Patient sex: M
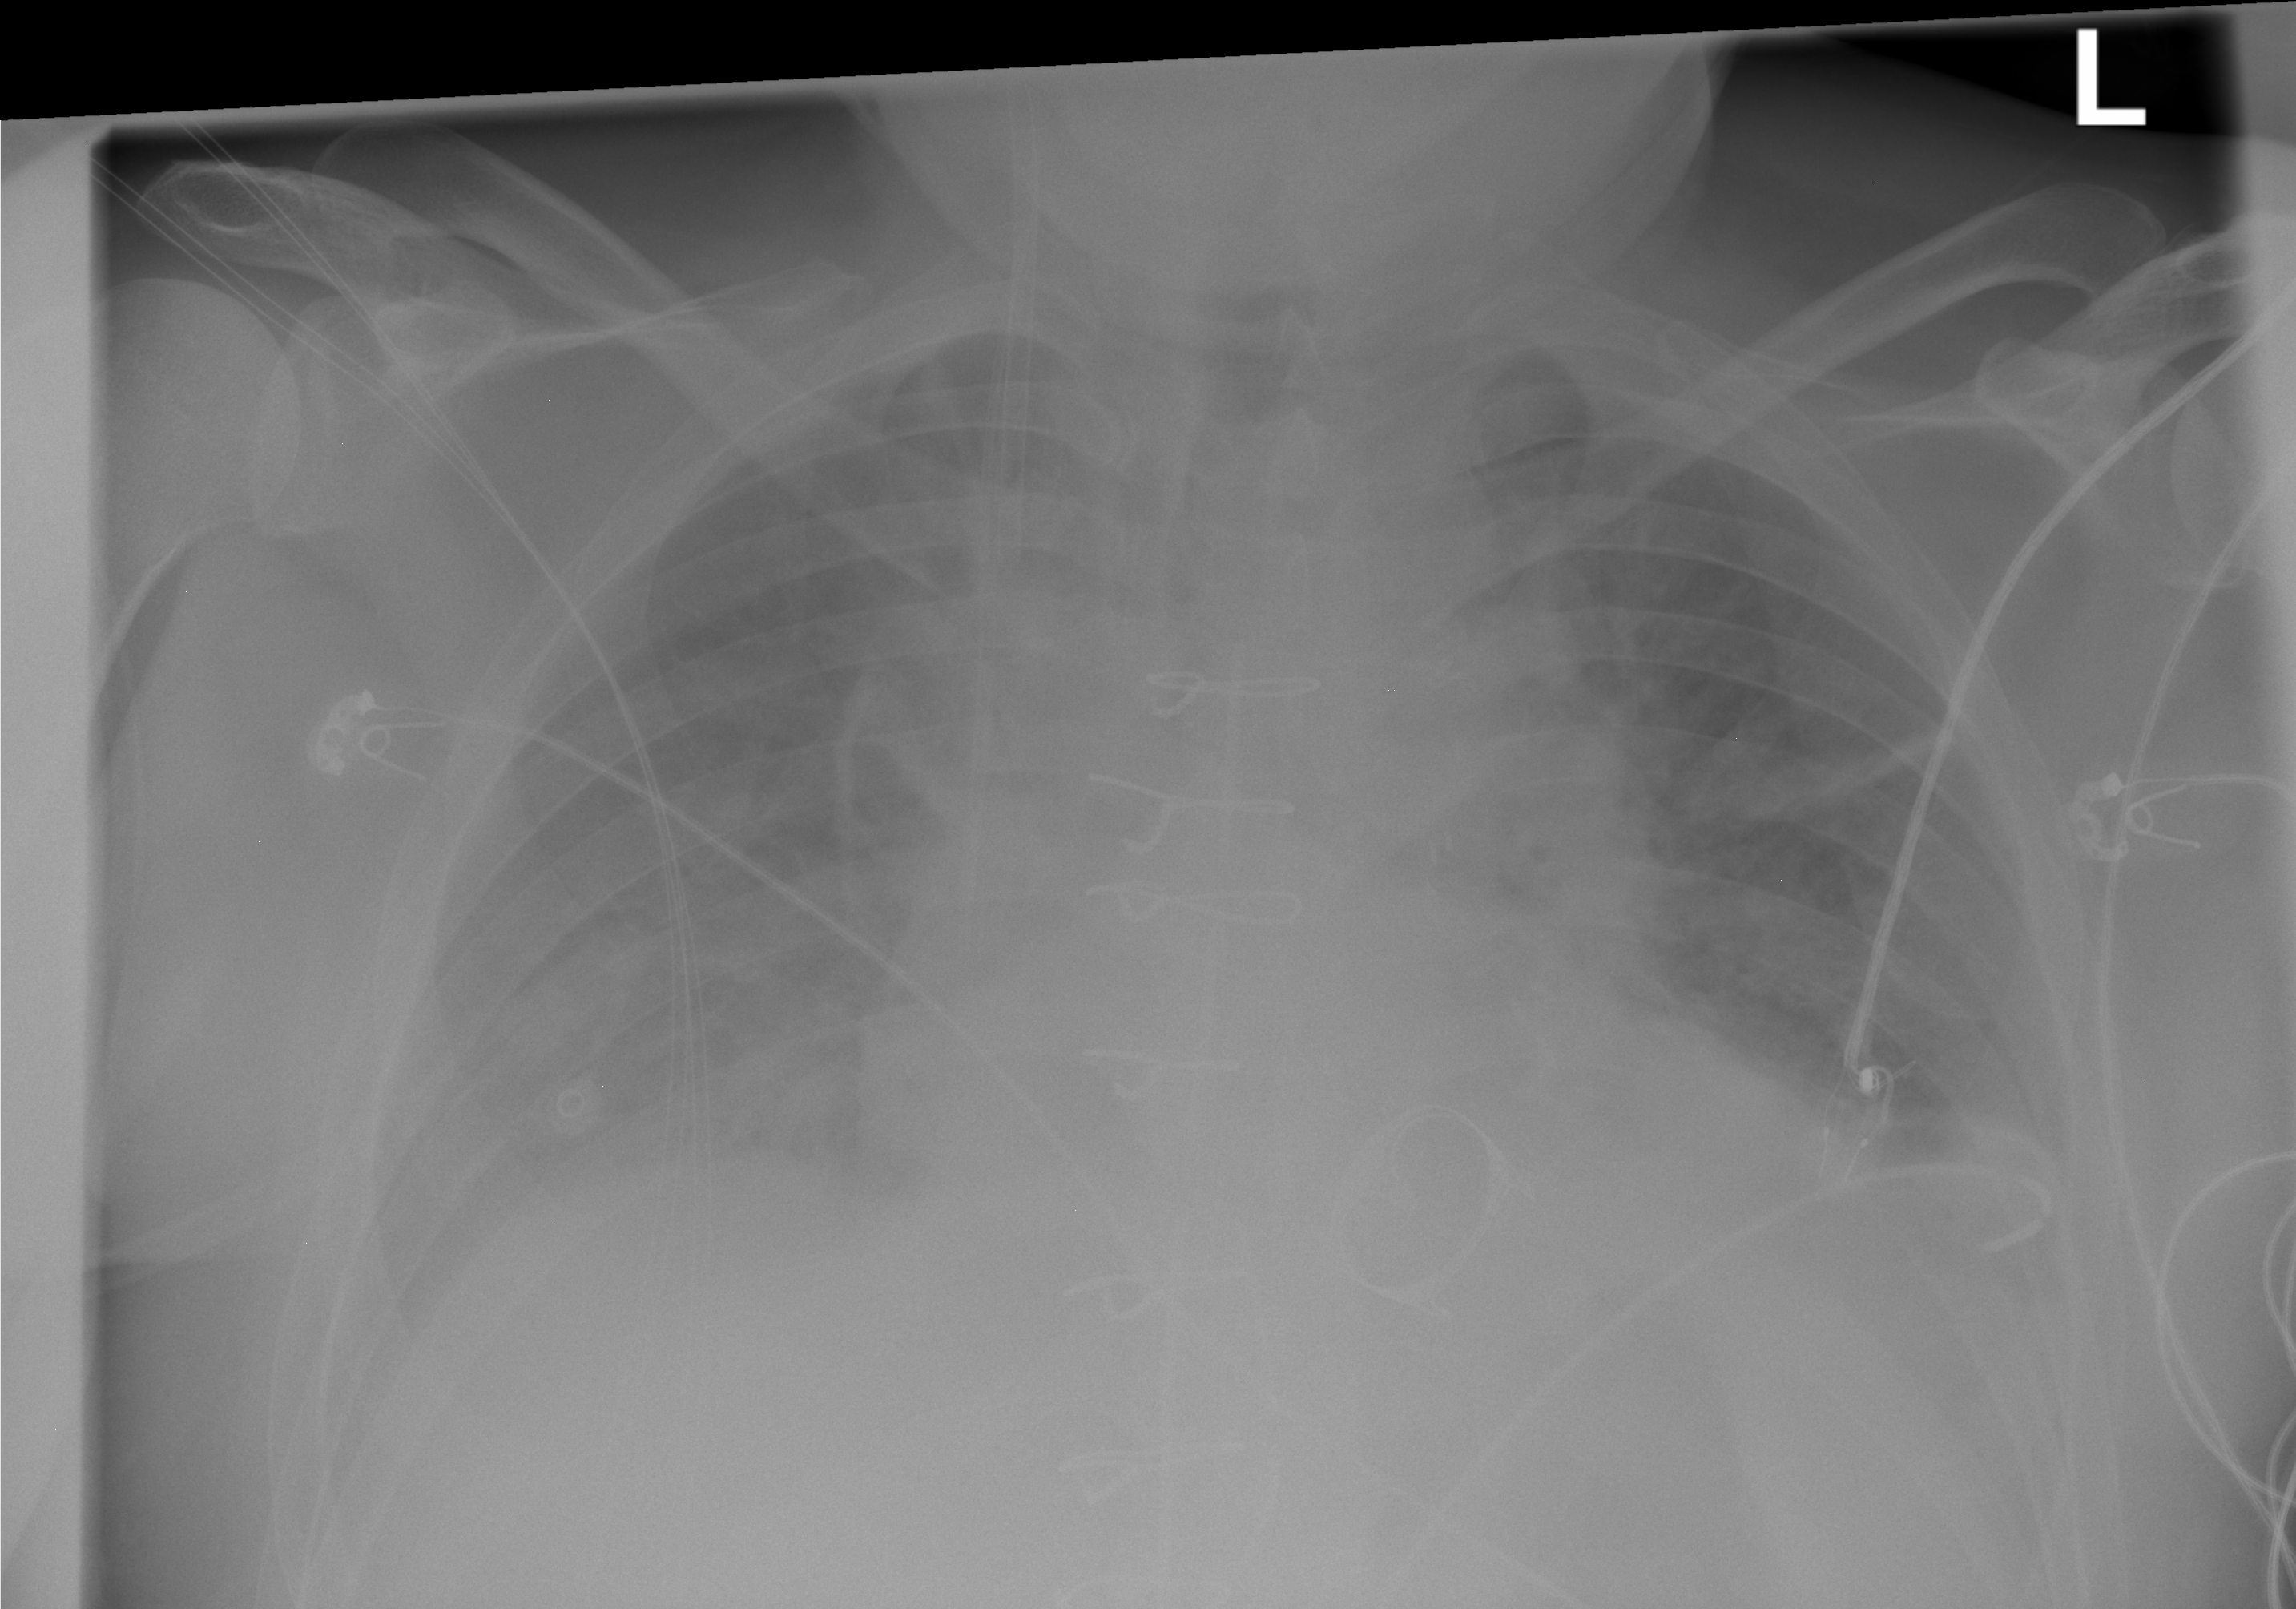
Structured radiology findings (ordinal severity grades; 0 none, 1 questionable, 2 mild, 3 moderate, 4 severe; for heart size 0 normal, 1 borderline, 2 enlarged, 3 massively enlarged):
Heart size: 2
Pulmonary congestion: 2
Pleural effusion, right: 2
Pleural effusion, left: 2
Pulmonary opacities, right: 0
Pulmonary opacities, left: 0
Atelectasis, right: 2
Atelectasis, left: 2